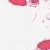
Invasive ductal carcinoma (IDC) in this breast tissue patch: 0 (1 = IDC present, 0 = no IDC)